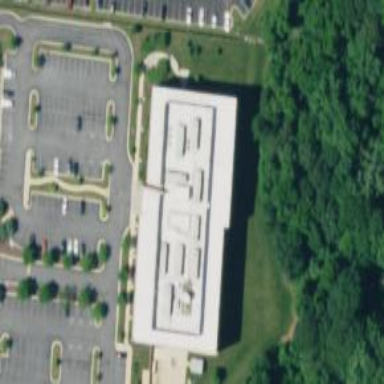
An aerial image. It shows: Office building.